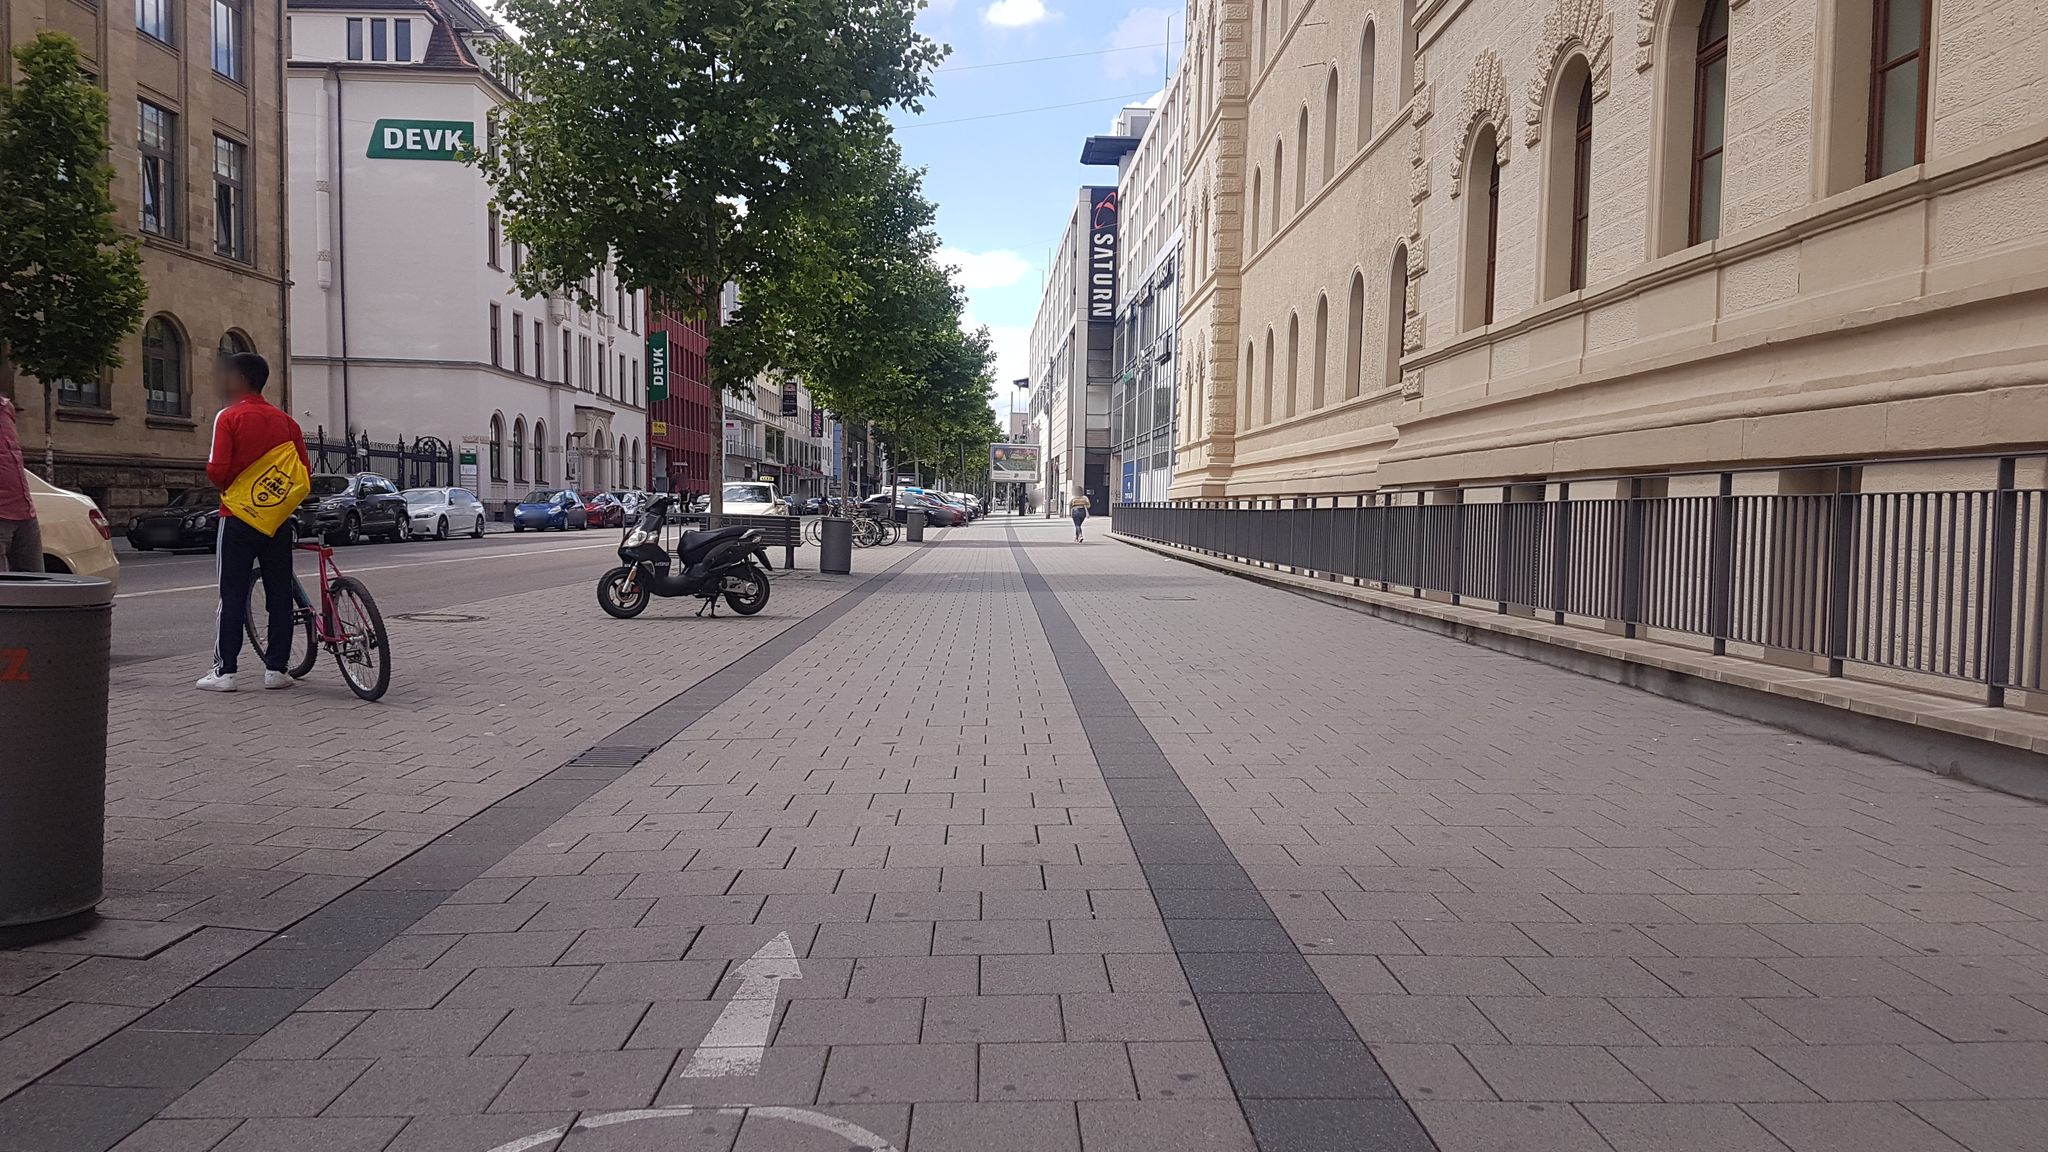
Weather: clear
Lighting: day
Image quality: good
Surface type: walking surface
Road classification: path, steps, pedestrian
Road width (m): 5
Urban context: urban centre
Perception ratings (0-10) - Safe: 5.93, Lively: 9.53, Beautiful: 4.12, Boring: 4.37, Depressing: 1.39, Wealthy: 6.43